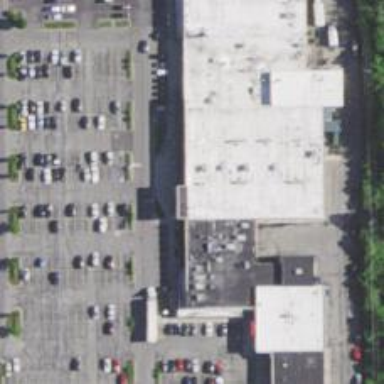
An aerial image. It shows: Supermarket.